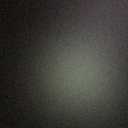
Screen state: off